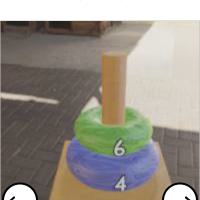
Task: sum
Answer: 10